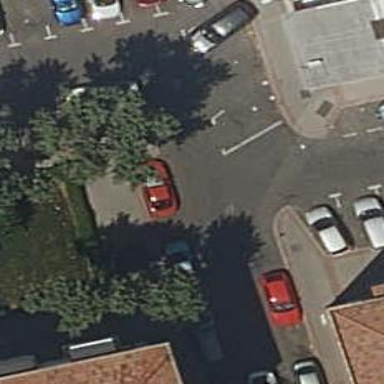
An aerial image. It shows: Bollard barrier.